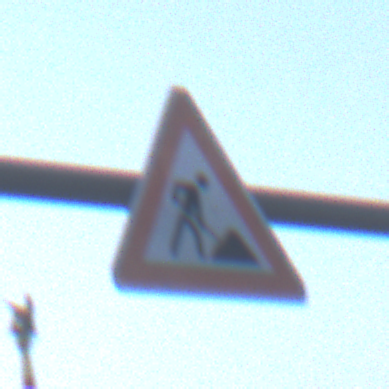
Verkehrszeichen: Arbeitsstelle
Umgebung: Outdoor, Urban
Tageszeit: Dawn
Wetter: Clear
Licht: Natural
Jahreszeit: NotSpecified
Kontrast: LowContrast